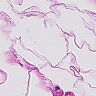
Metastatic tissue present: no